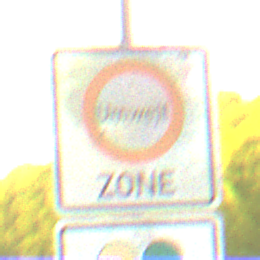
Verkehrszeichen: BeginnUmweltzone
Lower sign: FreistellungVomVerkehrsverbot2
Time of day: SunriseSunset
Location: Outdoor (RoadRail)
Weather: Clear
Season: NotSpecified
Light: Natural